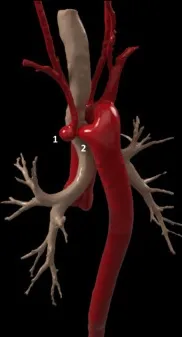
Pre-interventional 3D model. Posterior. Views showing a right-sided aortic arch and supra-aortic vessels, in the following order of origin: the left common carotid artery, right common carotid artery, independent right subclavian artery, and finally an aberrant left subclavian artery with critical proximal stenosis and post-stenosis saccular aneurysm (1) in relation to a Kommerell's diverticulum (2).
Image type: radiology (ct)